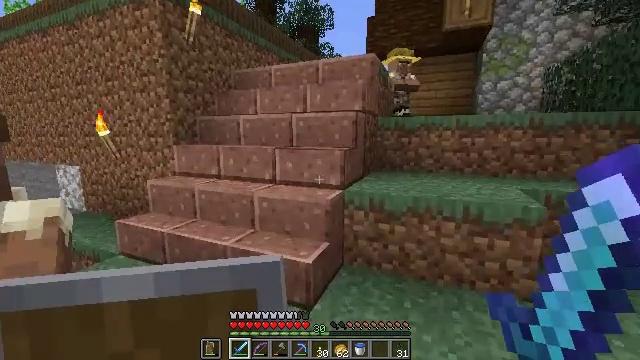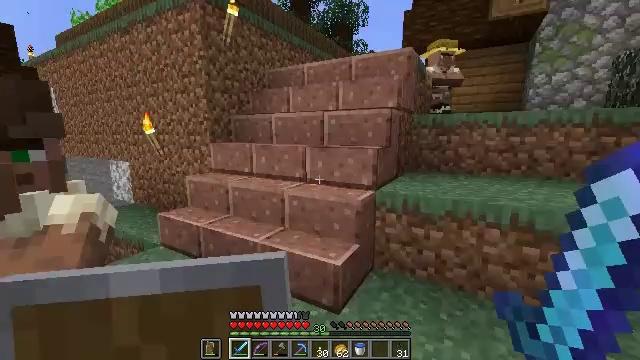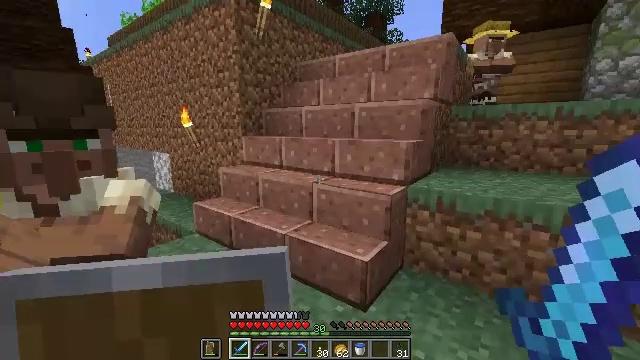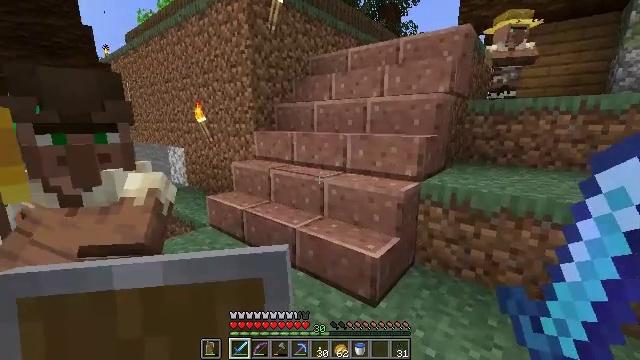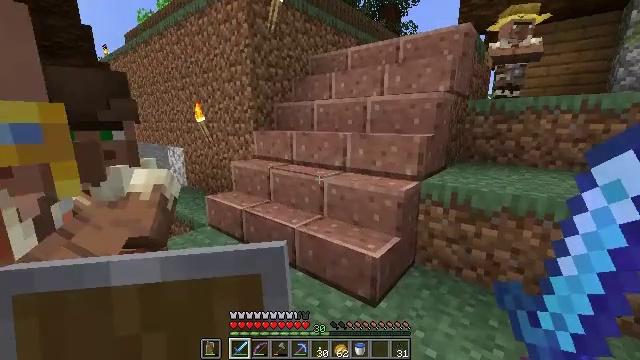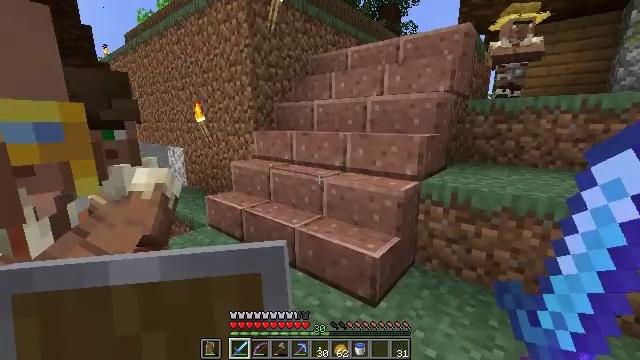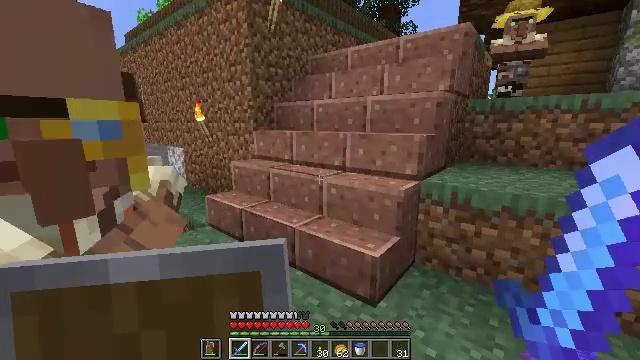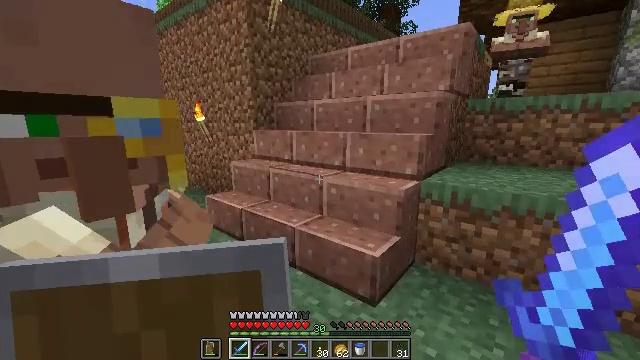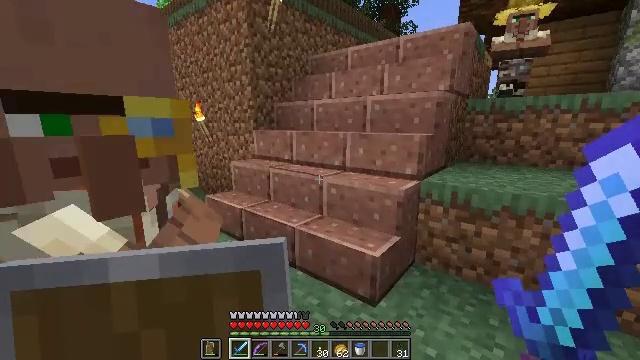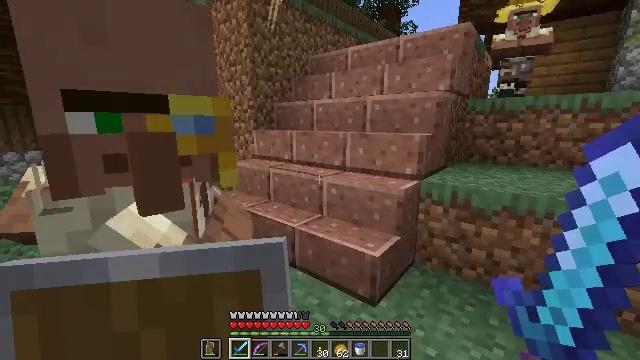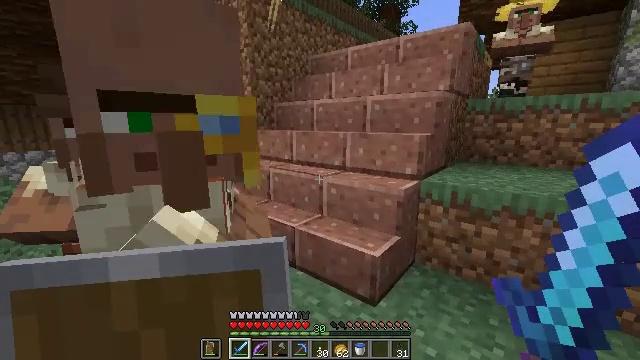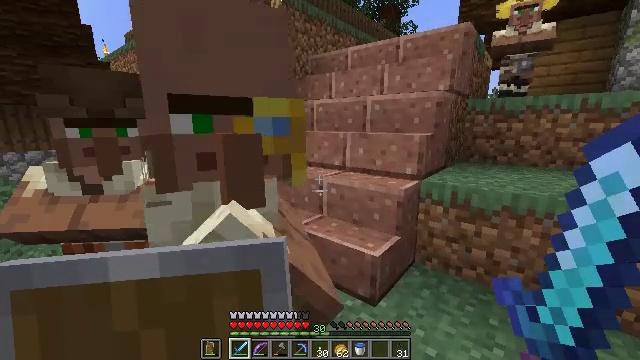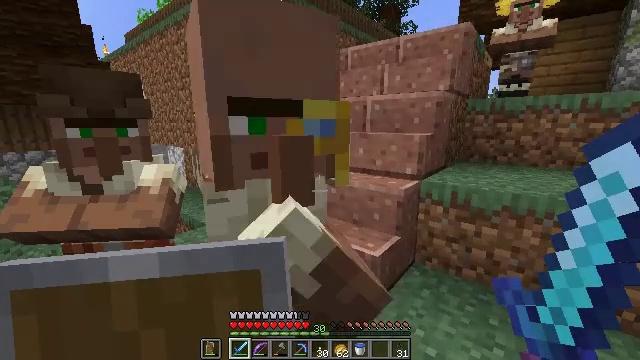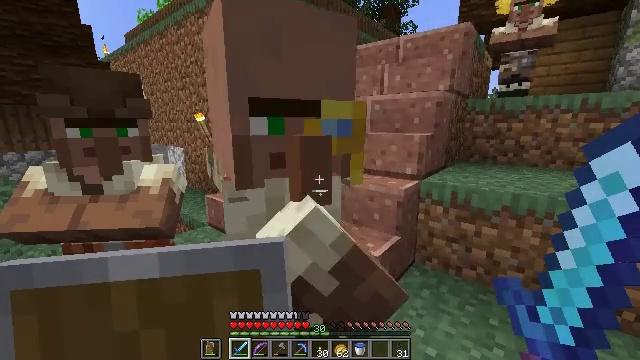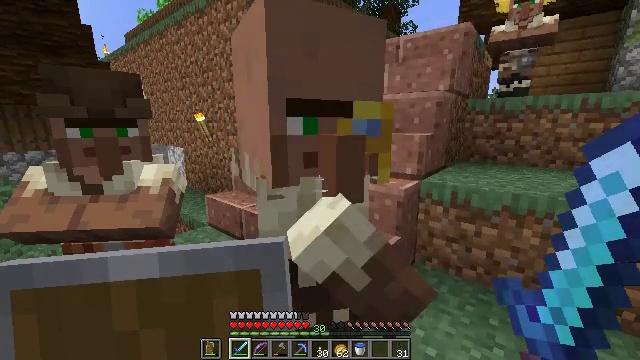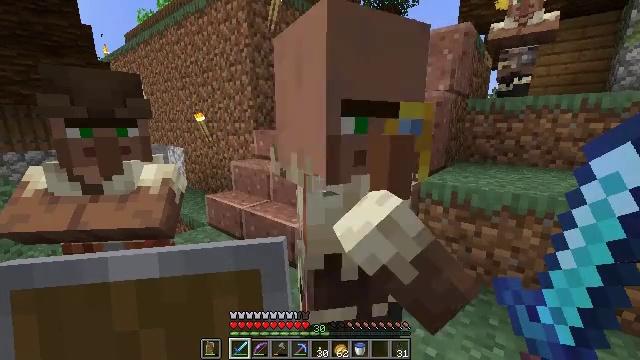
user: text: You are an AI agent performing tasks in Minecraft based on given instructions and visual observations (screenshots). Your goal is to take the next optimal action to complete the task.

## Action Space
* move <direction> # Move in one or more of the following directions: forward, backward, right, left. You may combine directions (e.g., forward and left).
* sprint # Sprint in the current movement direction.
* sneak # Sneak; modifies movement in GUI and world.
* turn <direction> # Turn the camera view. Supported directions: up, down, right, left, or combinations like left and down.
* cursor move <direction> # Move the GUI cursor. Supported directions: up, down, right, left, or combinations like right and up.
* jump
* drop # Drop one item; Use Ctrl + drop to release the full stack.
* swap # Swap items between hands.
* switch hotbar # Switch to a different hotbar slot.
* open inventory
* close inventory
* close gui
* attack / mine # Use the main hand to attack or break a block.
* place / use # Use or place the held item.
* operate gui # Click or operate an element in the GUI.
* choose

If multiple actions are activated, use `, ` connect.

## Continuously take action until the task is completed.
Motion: motion action
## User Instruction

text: Harvest beetroots from the farm.
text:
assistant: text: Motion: turn left
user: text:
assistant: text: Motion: turn left and down
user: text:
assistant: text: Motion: turn left and down
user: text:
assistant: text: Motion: no_op
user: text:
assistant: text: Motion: no_op
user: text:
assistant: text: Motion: no_op
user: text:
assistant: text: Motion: no_op
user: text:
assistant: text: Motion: no_op
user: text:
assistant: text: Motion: no_op
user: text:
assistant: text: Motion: no_op
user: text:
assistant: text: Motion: no_op
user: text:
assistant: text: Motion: no_op
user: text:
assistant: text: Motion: no_op
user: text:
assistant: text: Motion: no_op
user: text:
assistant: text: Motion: no_op
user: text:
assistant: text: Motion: no_op
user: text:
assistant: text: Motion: no_op
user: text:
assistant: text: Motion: no_op
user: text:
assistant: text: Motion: no_op
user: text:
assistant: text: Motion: no_op
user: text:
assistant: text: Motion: move forward
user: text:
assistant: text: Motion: move forward
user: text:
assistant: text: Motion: move forward, turn right and up
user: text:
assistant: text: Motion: move forward and move left, turn right and up
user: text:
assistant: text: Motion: move forward and move left, turn right and down
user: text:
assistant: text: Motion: move forward and move left, turn left and down
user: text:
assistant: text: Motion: move forward, turn left and down
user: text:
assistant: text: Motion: move forward, sprint, turn down
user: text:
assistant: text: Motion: move forward, sprint, turn right and down
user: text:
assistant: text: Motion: move forward, sprint